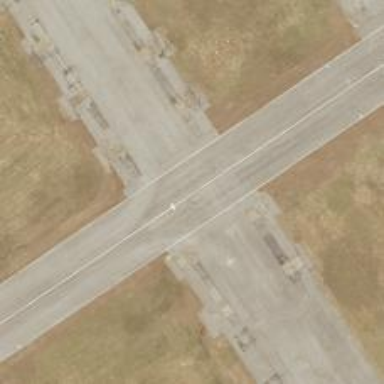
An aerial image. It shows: Asphalt runway at the airport.